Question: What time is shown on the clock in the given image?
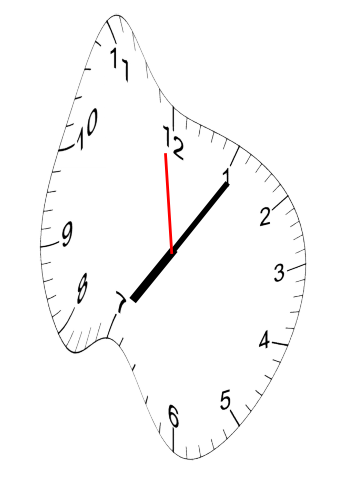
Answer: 07:05:59